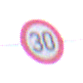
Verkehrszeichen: Geschwindigkeit30
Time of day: MorningAfternoon
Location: Outdoor (Nature)
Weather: Overcast
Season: NotSpecified
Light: Natural